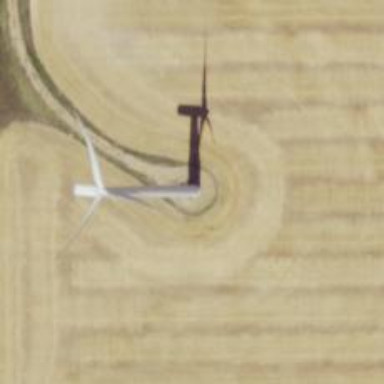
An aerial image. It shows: Wind turbine generator that utilizes wind as its source for generating electricity. It is of the horizontal axis type.